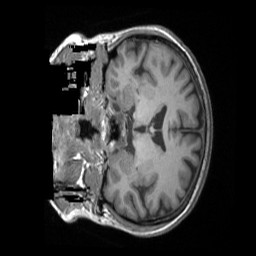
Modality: T1w
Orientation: coronal
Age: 51
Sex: female
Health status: ill
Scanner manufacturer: siemens
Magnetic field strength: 3 T
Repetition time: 1.9 s
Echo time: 0.00247 s